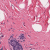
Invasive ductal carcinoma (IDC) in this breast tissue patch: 0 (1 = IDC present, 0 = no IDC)